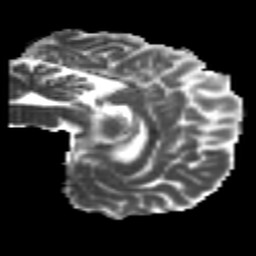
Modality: MD
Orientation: sagittal
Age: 26
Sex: male
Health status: healthy
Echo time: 0.074 s